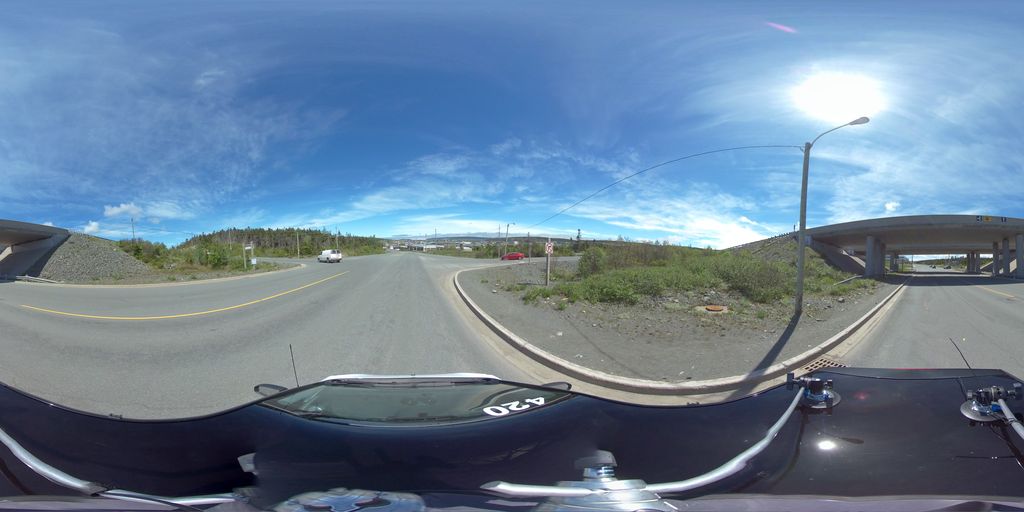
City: st_johns